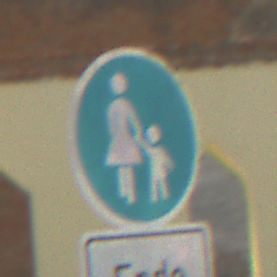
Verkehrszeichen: Gehweg
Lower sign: HinweisDurchVerbaleAngabe2
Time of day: Midday
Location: Outdoor (Suburban)
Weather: PartlyCloudy
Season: NotSpecified
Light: Natural